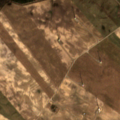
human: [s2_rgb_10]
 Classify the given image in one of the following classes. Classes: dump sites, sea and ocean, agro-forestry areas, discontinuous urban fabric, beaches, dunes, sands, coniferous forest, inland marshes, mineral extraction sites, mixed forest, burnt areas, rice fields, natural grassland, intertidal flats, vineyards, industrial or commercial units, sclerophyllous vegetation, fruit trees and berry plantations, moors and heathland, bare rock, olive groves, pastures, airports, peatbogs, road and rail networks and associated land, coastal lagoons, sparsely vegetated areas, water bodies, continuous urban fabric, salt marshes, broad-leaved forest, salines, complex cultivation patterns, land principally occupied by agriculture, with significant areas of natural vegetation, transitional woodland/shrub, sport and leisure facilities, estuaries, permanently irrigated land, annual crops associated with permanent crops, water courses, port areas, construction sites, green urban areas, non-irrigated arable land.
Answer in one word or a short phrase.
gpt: non-irrigated arable land, complex cultivation patterns, broad-leaved forest